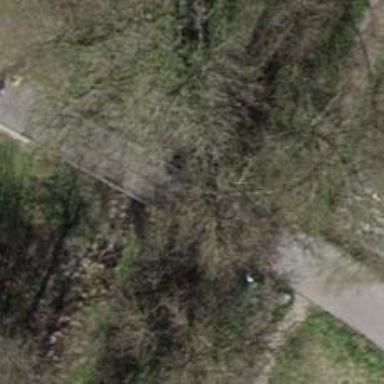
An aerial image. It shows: Bollard.